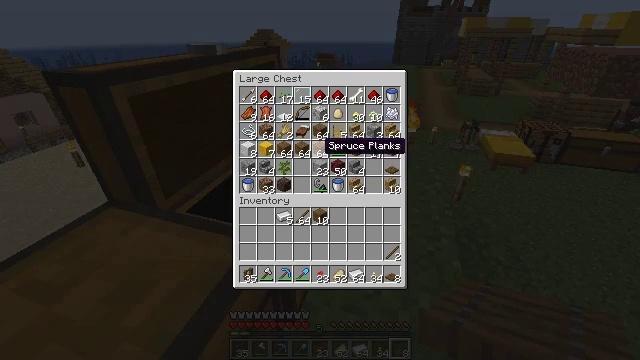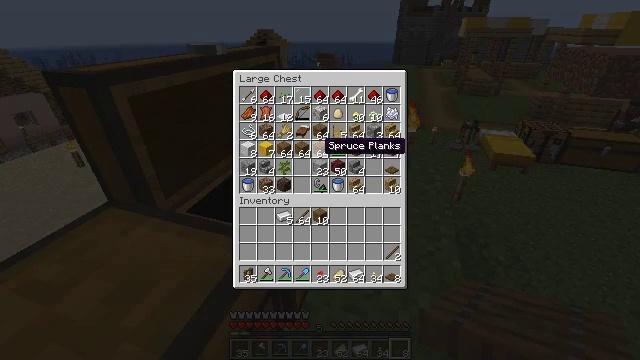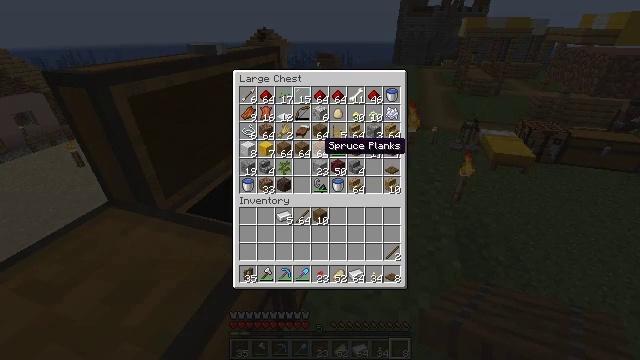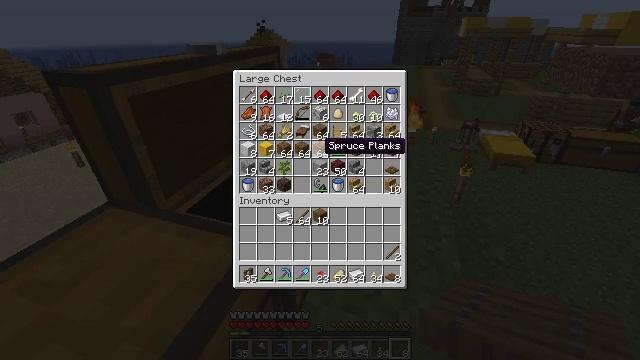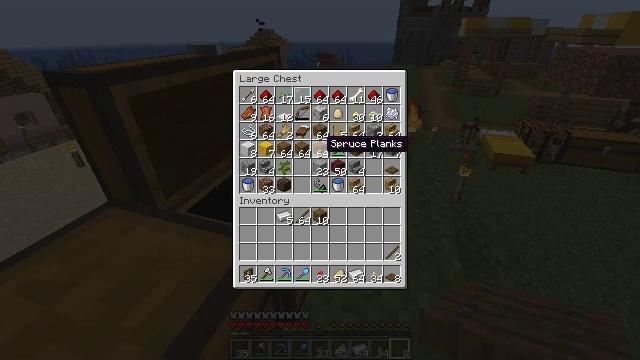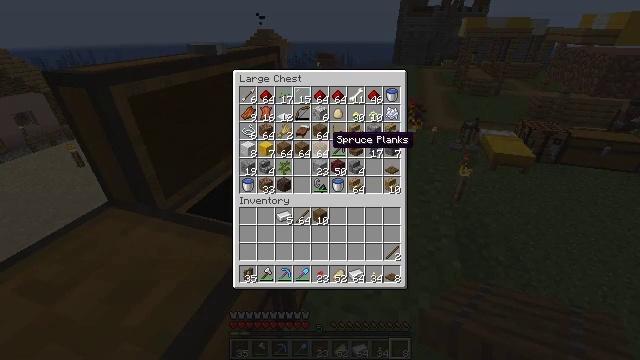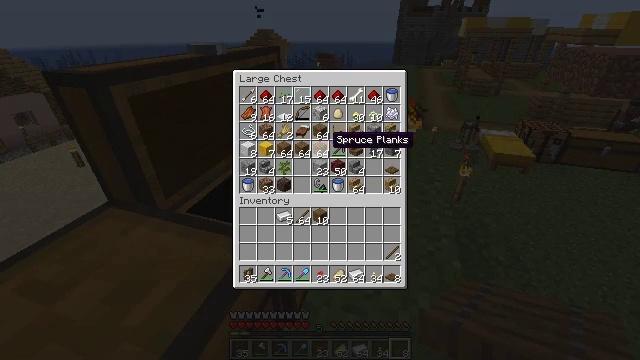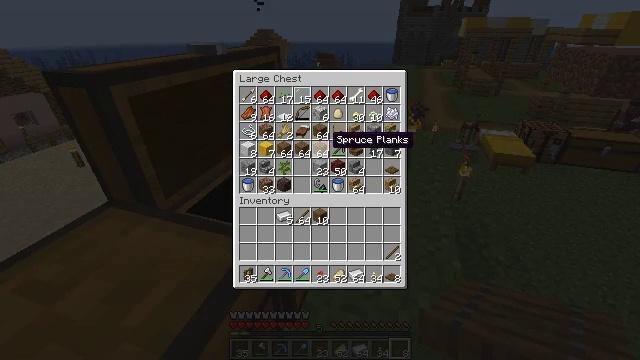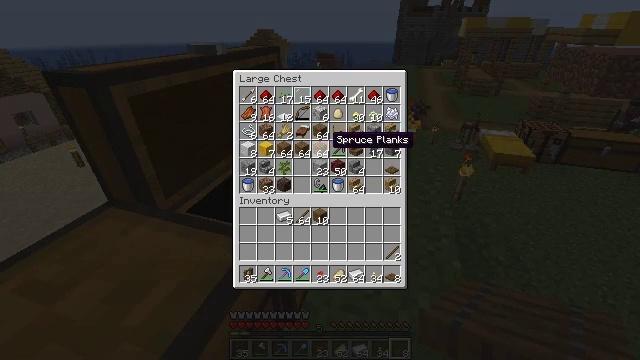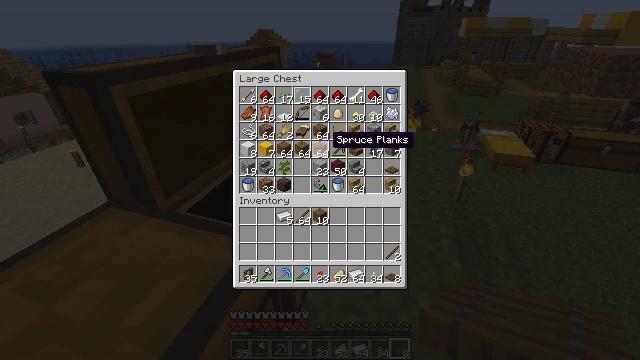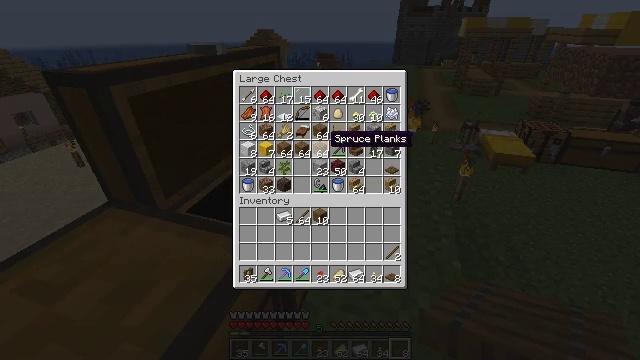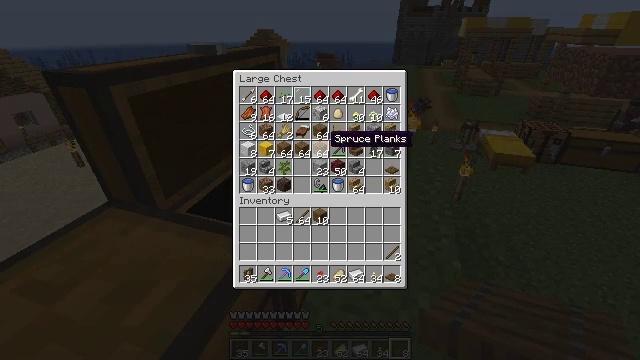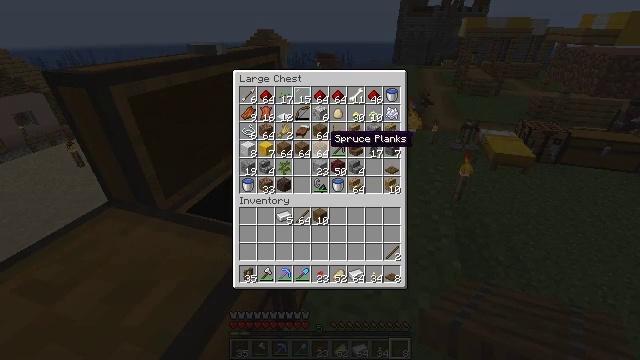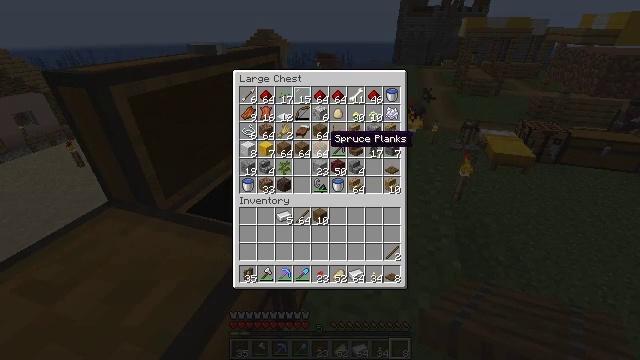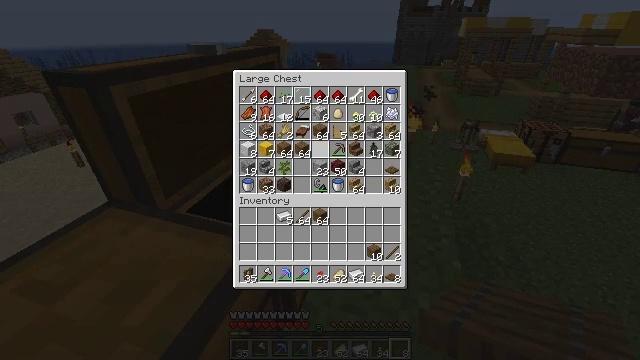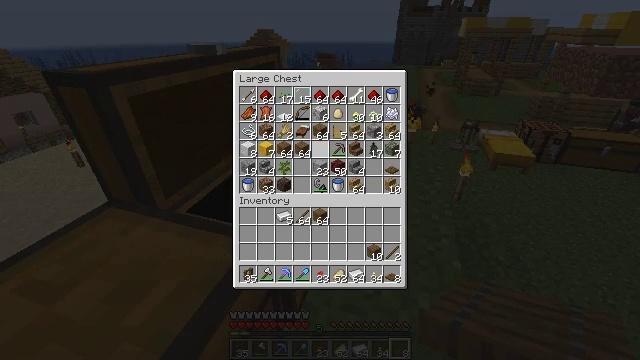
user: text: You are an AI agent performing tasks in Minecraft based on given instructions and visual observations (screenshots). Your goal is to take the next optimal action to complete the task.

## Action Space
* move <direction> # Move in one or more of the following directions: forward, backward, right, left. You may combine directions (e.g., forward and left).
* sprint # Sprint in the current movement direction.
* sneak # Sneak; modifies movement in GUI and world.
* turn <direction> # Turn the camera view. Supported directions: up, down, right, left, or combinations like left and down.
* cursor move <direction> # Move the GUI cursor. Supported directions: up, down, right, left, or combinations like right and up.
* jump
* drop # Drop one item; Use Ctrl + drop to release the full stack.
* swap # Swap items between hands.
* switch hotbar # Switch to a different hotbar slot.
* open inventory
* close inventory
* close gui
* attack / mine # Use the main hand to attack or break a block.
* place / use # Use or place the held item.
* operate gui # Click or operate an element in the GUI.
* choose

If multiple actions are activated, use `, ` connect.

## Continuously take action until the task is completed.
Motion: motion action
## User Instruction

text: Use sticks and spruce planks to craft a spruce fence gate.
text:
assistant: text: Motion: sneak
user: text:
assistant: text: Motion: sneak
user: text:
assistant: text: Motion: sneak
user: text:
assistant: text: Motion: sneak
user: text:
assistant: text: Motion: sneak
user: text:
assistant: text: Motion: sneak
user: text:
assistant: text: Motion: sneak
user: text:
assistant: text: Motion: sneak
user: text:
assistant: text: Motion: sneak
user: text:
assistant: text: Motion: sneak
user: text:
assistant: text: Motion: sneak
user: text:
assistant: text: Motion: sneak
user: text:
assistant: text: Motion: sneak
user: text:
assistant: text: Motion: sneak, operate gui
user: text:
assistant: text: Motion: sneak, operate gui
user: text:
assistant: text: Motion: sneak
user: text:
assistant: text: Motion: sneak
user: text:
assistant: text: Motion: sneak
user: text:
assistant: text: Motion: sneak
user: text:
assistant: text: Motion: sneak
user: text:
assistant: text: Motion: sneak
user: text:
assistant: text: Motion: no_op
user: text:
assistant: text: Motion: no_op
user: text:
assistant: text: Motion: no_op
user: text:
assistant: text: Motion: no_op
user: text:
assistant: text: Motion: no_op
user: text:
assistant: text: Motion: no_op
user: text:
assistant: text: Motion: close gui
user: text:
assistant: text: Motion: no_op
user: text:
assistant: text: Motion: no_op